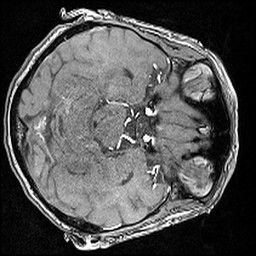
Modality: angio
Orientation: axial
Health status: ill
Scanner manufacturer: siemens
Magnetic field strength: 3 T
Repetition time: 0.023 s
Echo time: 0.00418 s